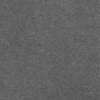
Label: dusty